Interaction volume radius: 10 \u00c5
Interaction volume height: 15 \u00c5
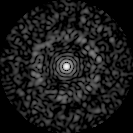
Disorder parameter: 0.8251